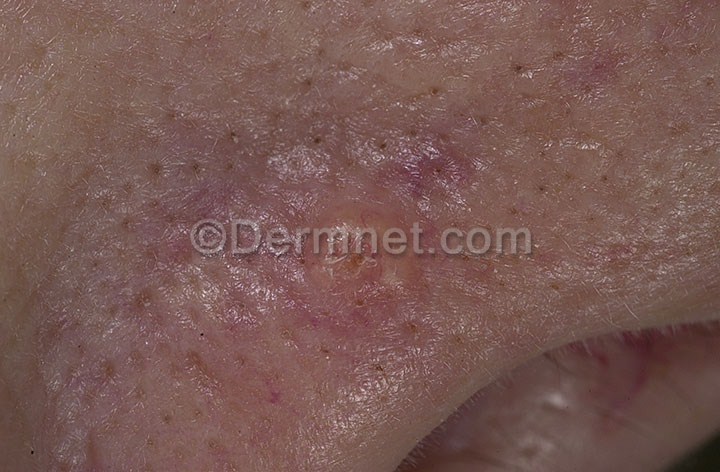
Disease: Seborrheic Keratoses and other Benign Tumors